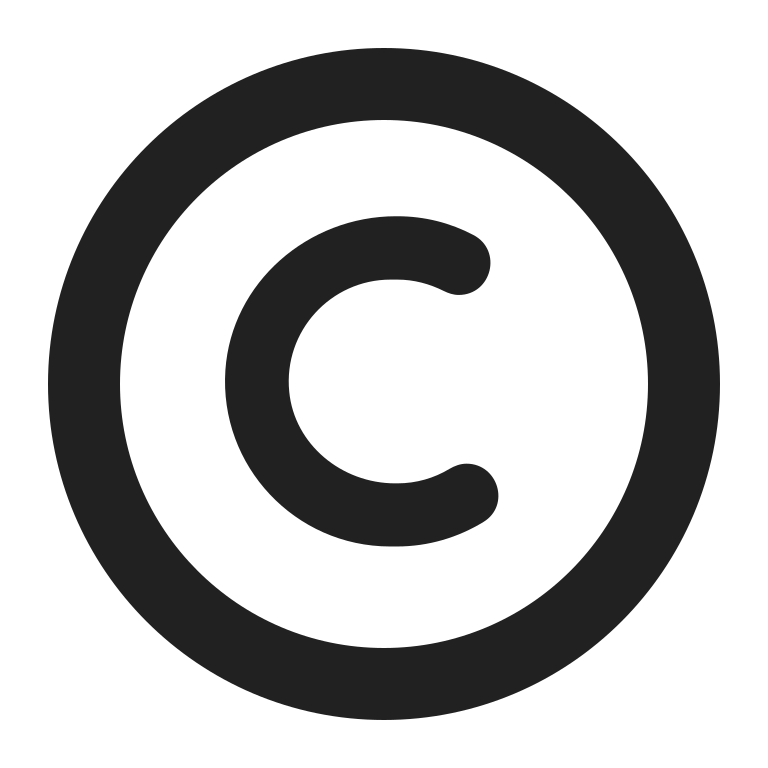
copyright high contrast